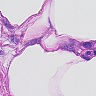
Metastatic tissue present: yes